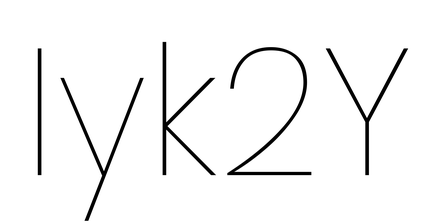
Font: Poppins-Thin